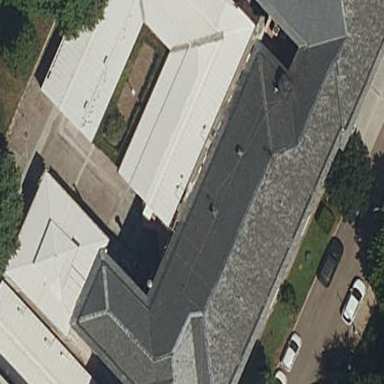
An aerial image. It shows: Building with hipped roof made of slate.